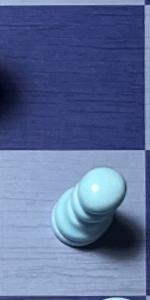
Label: Pawn_White